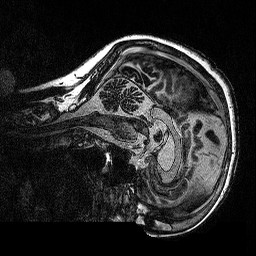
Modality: MP2RAGE
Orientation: sagittal
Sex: female
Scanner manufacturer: siemens
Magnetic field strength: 3 T
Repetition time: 5 s
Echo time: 0.00292 s